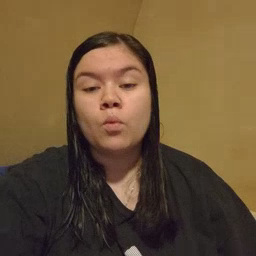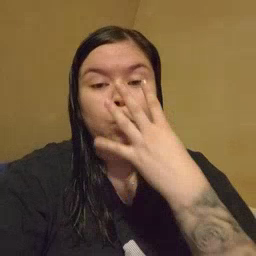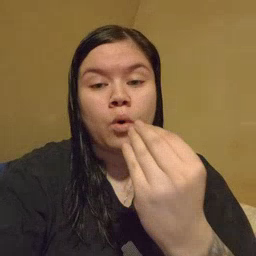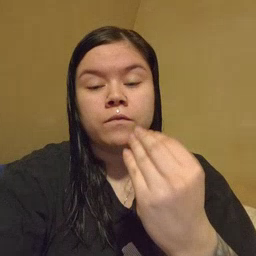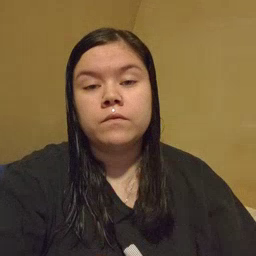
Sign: wolf